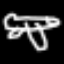
Label: airplane